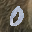
Label: 0